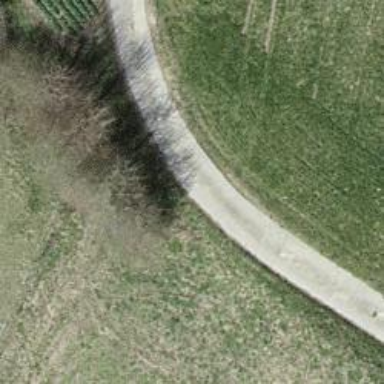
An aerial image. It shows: Unclassified road with grade 1 track type.